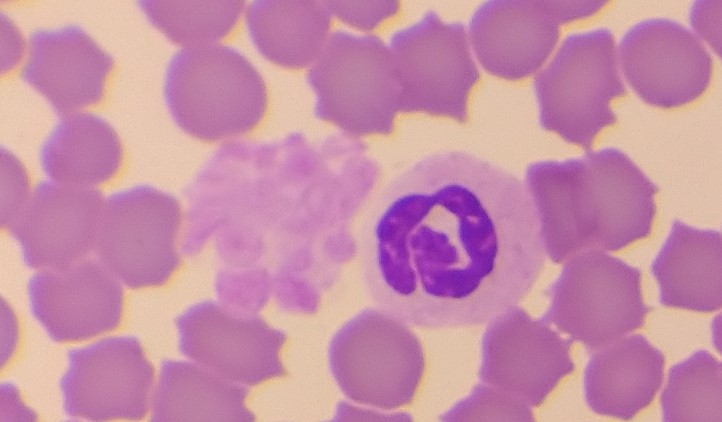
White blood cell type: Neutrophil